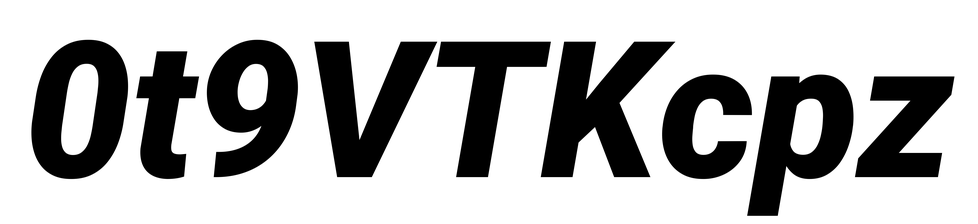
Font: Roboto-Italic_Black_Italic